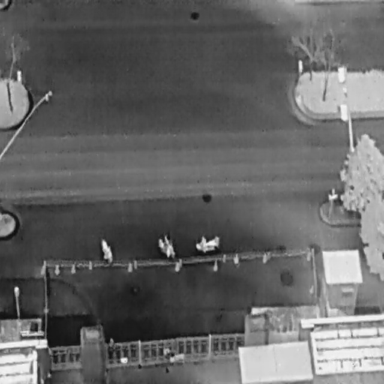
There are four objects shown in the infrared image, including a Person, and three Bicycles.